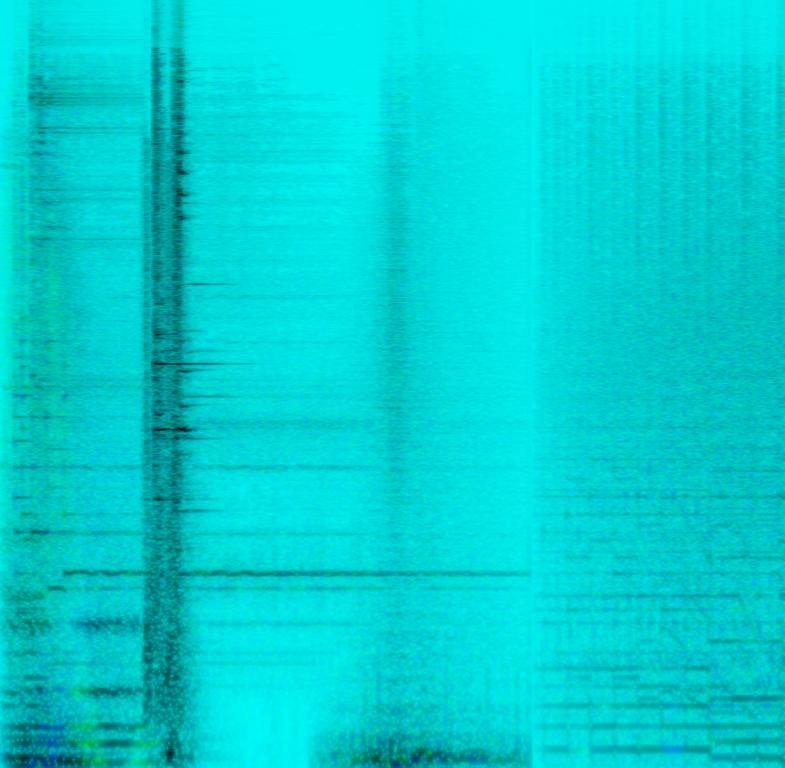
The excerpt starts off with a brief silence after which a sound effect and two metallic sounds can be heard. After this section comes another brief silence and then a kind of light club/electronic music starts to play for a few seconds. Adding all of this up it sounds as if this isn't an actual song but rather background music and sound effects for a presentation of some sorts.